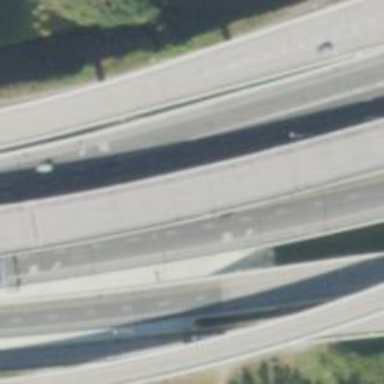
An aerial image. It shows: Asphalt motorway.